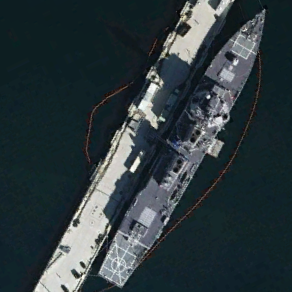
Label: destroyer